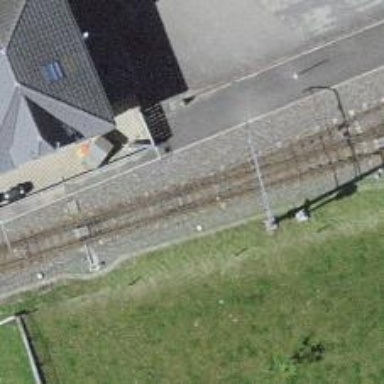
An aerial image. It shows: Narrow-gauge railway with electrified contact line.